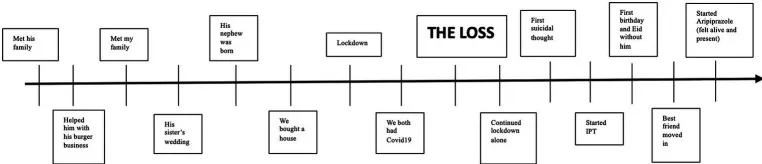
Life events timeline.
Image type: chart (chart)